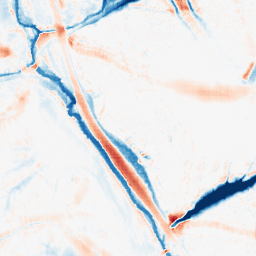
Category: morphological
Decomposition family: morphological_ellipse
Decomposition parameters: operation: average
width: 30
height: 30
Upsampling method: sinc_blackman
Upsampling parameters: scale: 8
kernel_size: 16
Upsampling scale: 8